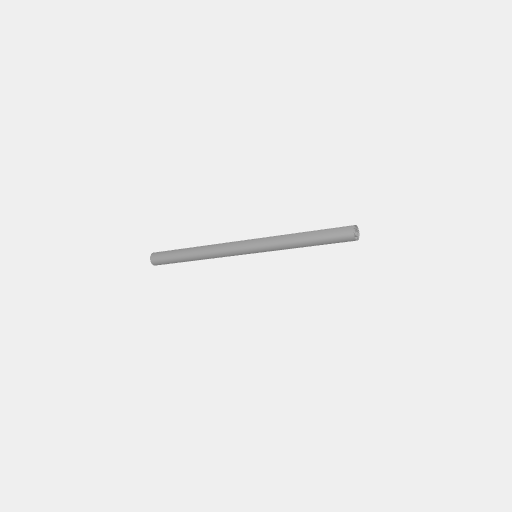
Part: GoTUBE528